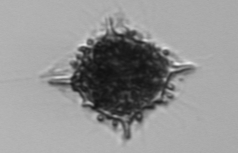
Label: Dictyocha